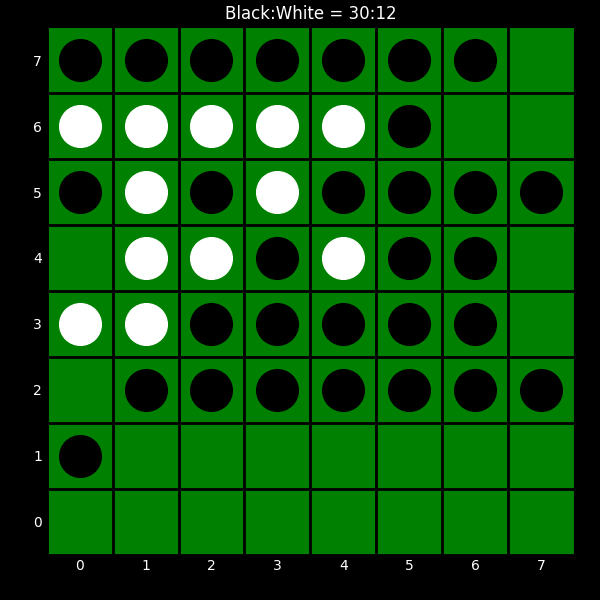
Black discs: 30
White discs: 12